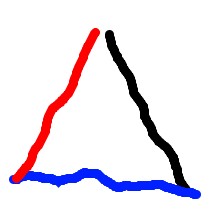
Shape: triangle